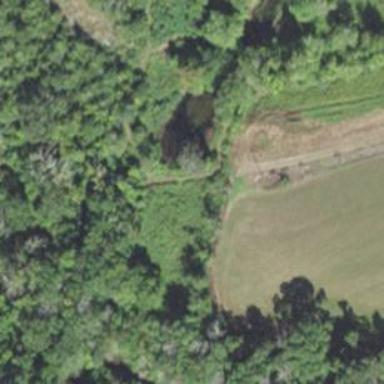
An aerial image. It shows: Abandoned railway track.